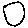
Label: moon